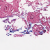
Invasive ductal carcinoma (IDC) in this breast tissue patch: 0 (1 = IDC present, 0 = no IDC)